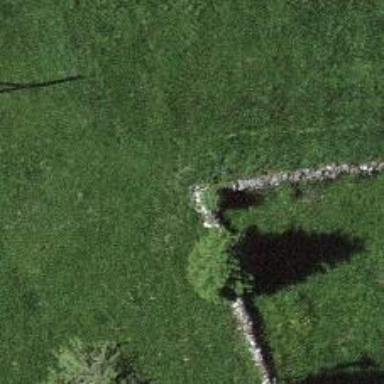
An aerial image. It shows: Wall is shown in the image.